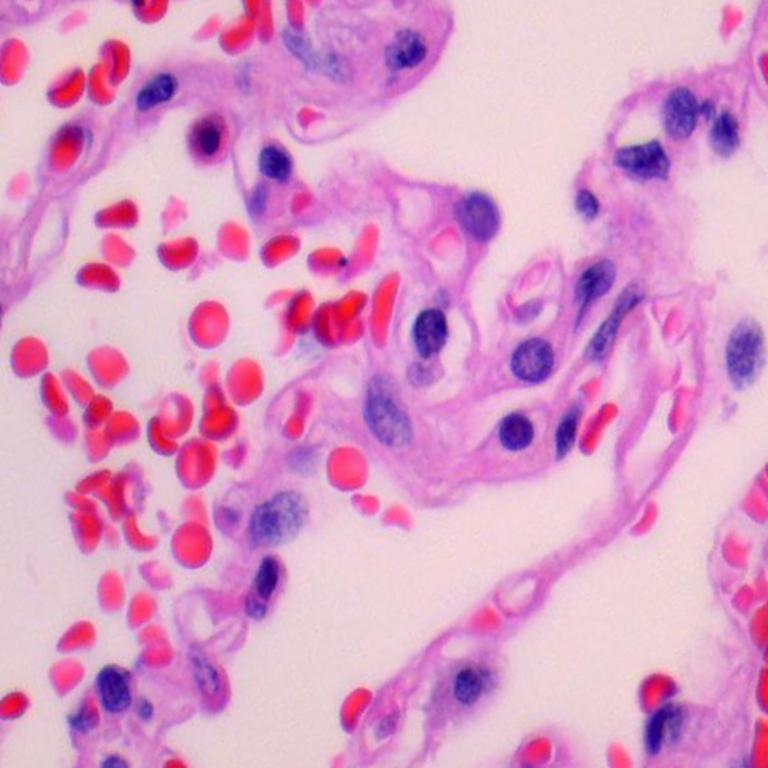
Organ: lung
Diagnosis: benign